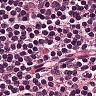
Metastatic tissue present: no